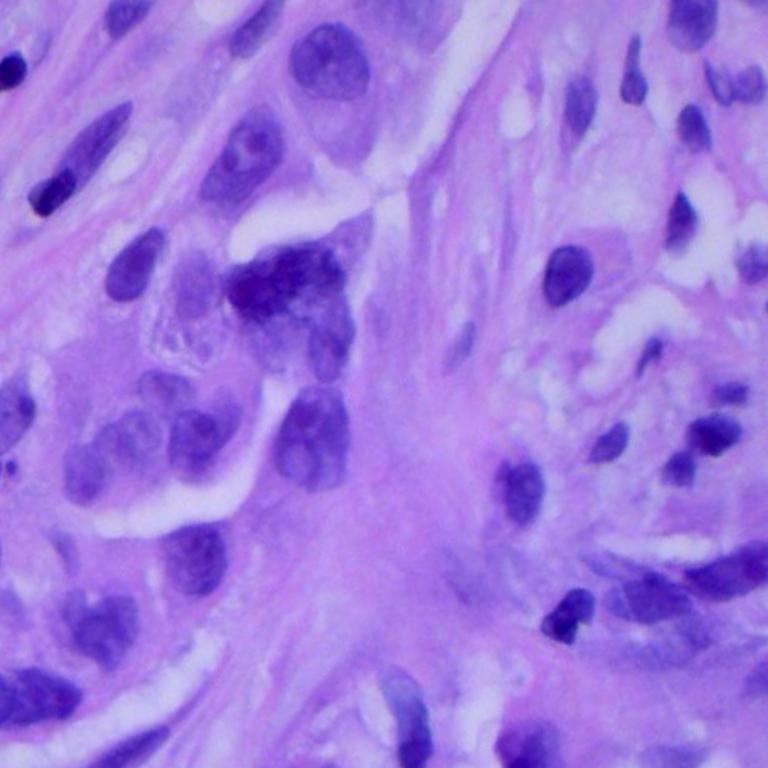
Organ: lung
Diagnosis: adenocarcinomas